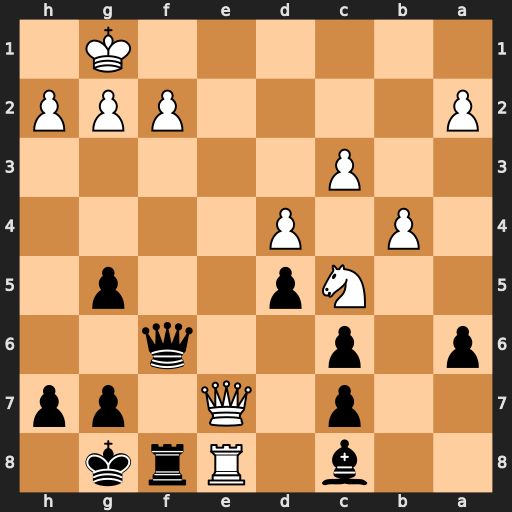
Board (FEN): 2b1Rrk1/2p1Q1pp/p1p2q2/2Np2p1/1P1P4/2P5/P4PPP/6K1
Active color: b
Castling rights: -
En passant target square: -
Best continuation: Qxf2+ Kh1 Qf1#